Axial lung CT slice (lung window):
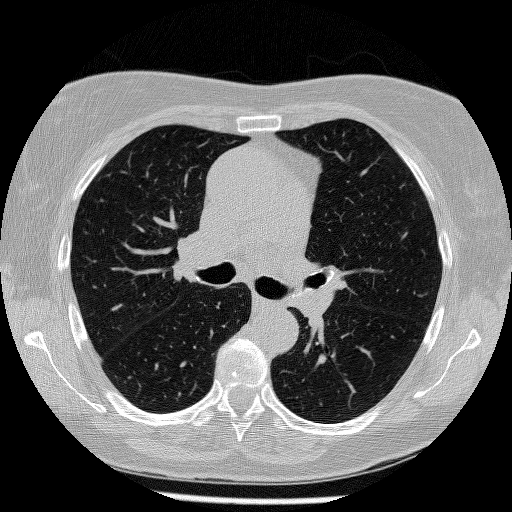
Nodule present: no